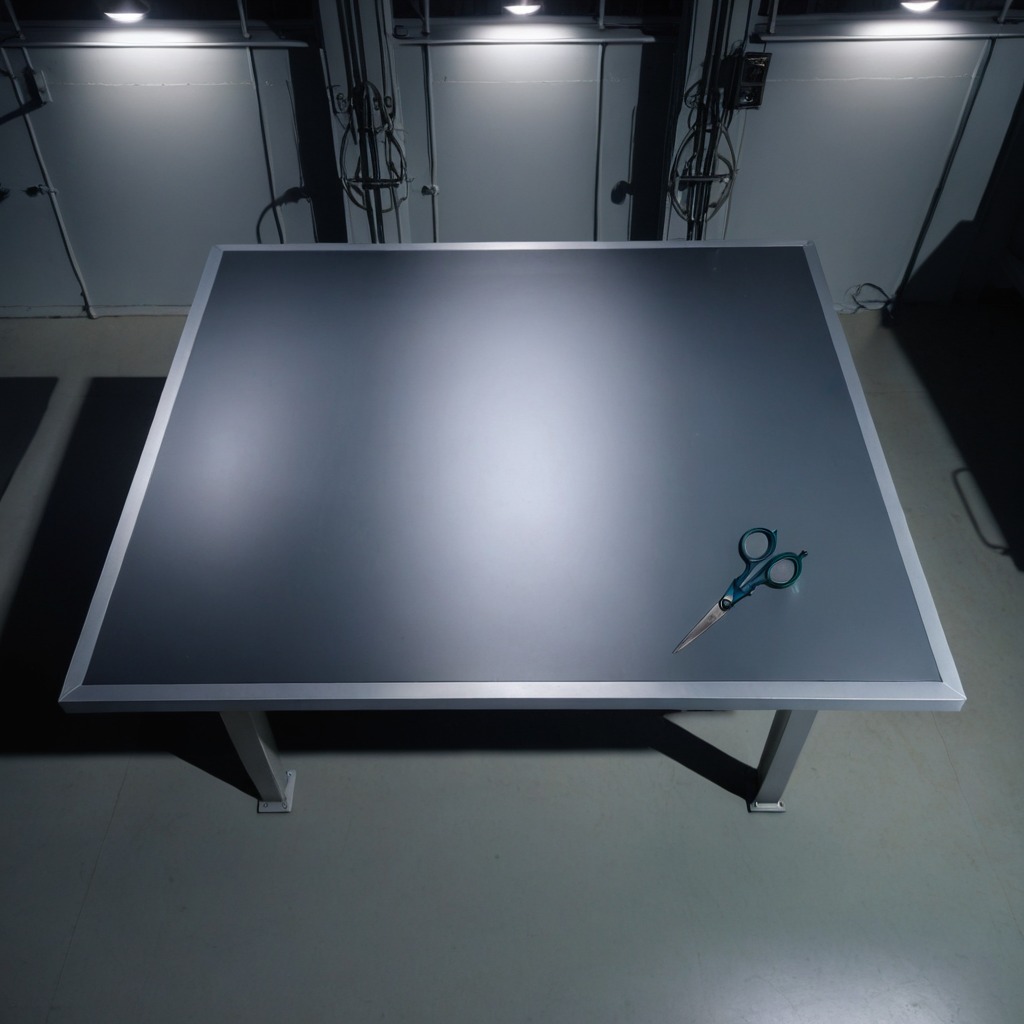
A scissor lying on the tabletop in the basement in the evening